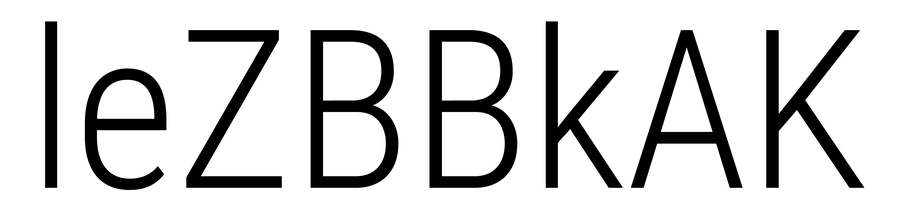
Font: Roboto_Condensed_Light